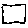
Label: square